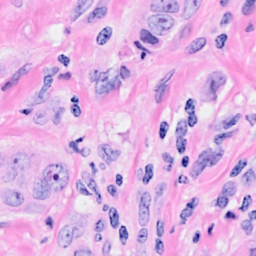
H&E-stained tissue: Breast